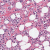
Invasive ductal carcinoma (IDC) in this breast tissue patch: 1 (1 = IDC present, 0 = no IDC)